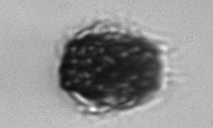
Label: Mesodinium